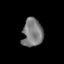
Tissue: skin
Cell type: Epithelial cells
Senescence score: 0.2582
Nuclear area (px): 563
Mean DAPI intensity: 123.357